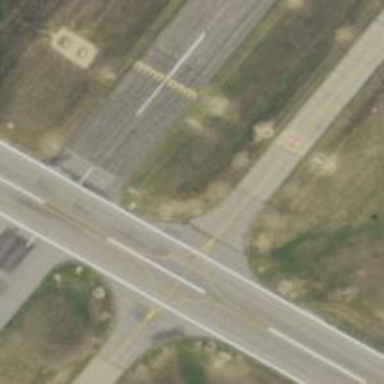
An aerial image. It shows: View of taxiway at the airport.